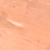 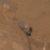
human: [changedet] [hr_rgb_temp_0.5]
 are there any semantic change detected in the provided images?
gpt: Some buildings were built in the desert.